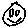
Label: smiley face